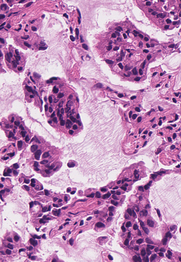
Tumor epithelial tissue: yes
Tumor-associated stroma tissue: yes
Normal tissue: no